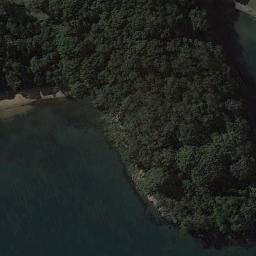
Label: forest